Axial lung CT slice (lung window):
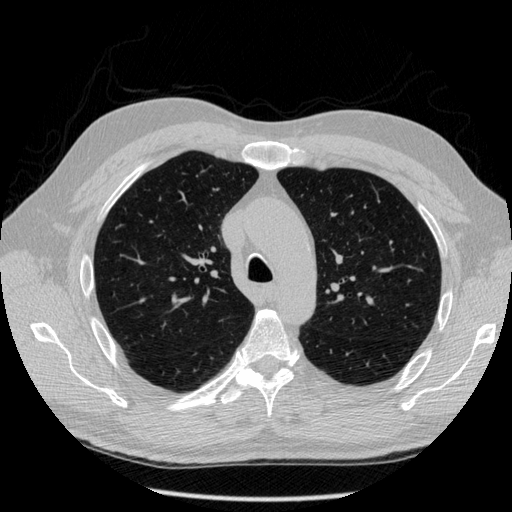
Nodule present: no